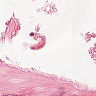
Metastatic tissue present: no